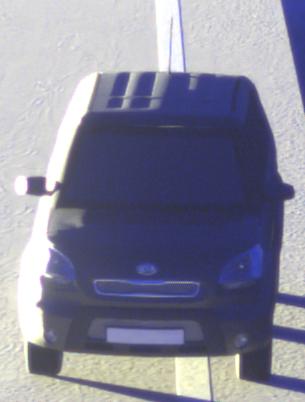
Make: KIA
Model: Soul 1.6
Detailed model: Soul (AM)
Model produced from: 2009/02
Model produced until: 2009/11
Doors: 5
Color: gray
Road condition: dry road
Daytime: sunrise or sunset
Contrast: high contrast